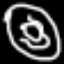
Label: donut